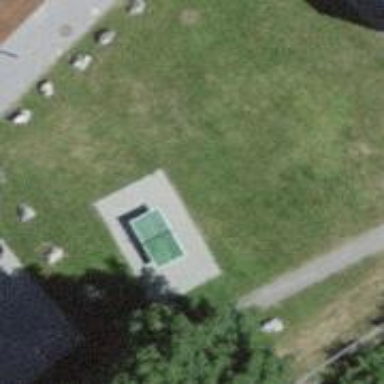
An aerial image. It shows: Pitch for leisure activities.